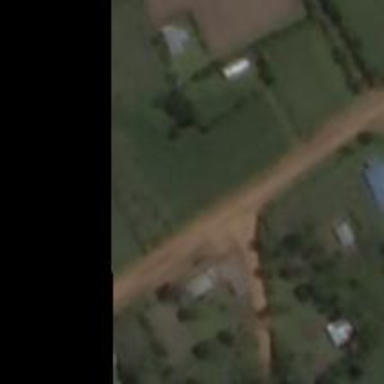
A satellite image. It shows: Tertiary road.